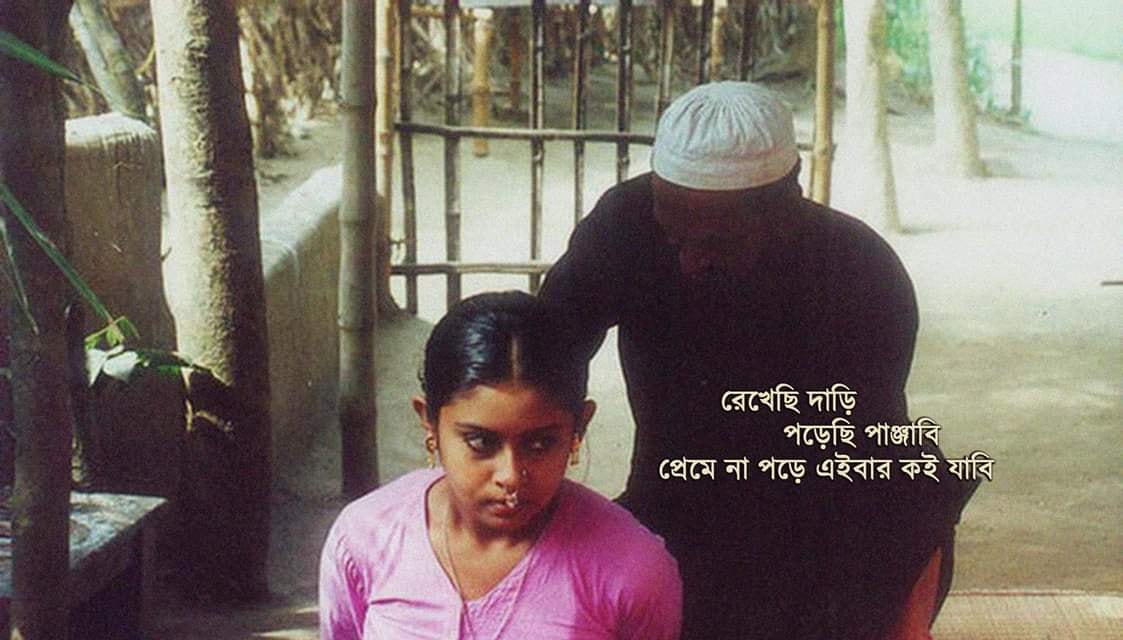
Caption: রেখেছি দাড়ি    পড়েছি পাঞ্জাবি   প্রেমে না পড়ে এইবার কই যাবি
Label: hate